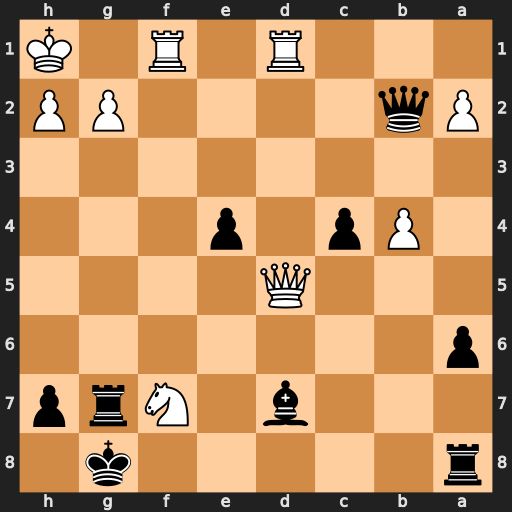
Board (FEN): r5k1/3b1Nrp/p7/3Q4/1Pp1p3/8/Pq4PP/3R1R1K
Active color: b
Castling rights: -
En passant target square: -
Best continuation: Qxg2#